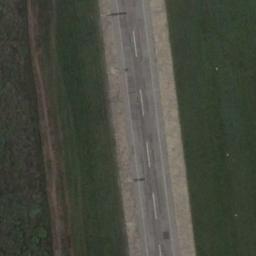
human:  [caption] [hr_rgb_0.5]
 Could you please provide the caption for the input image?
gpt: There is a green lawn next to the runway, And there are white dashes on the runway .

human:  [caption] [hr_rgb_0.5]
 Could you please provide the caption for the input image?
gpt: The runway is surrounded by grass .

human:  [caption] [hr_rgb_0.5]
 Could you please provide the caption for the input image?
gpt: The runway is on the grass next to the bare land .

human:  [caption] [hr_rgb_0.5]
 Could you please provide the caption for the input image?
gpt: The runway goes through the lawn and some center line markings are on the runway .

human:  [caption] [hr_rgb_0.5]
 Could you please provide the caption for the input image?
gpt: There are green meadows beside the runway .